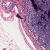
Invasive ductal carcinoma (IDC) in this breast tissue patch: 0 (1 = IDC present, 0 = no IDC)